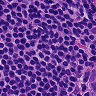
Metastatic tissue present: no